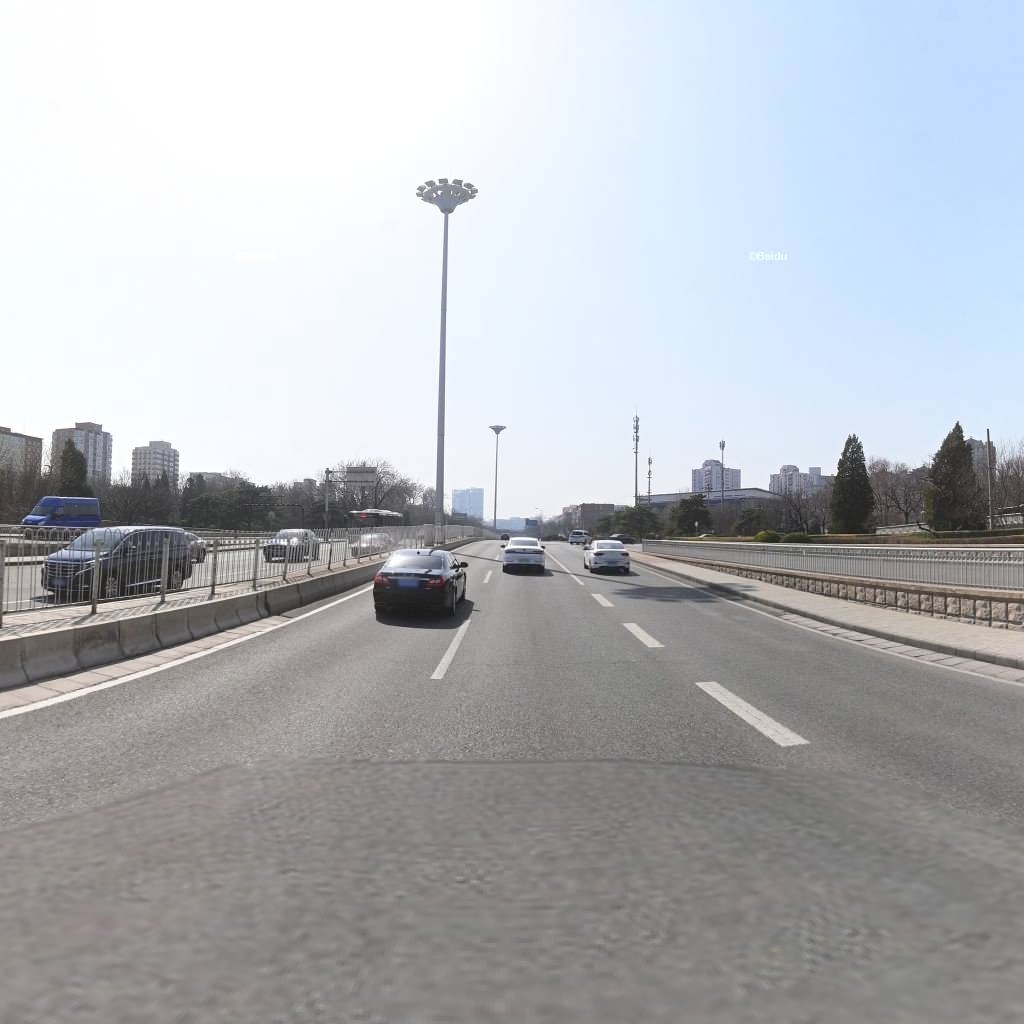
Region: Chaoyang
Road damage annotations: transverse crack